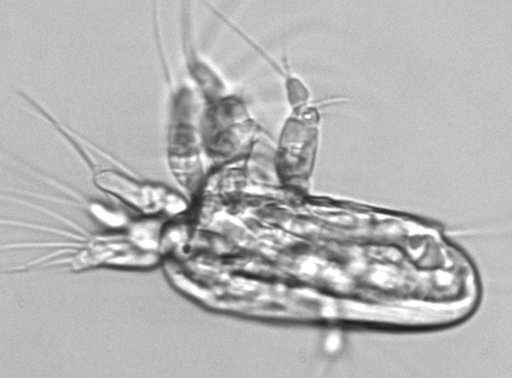
Label: Copepod_nauplii